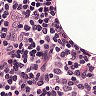
Metastatic tissue present: no